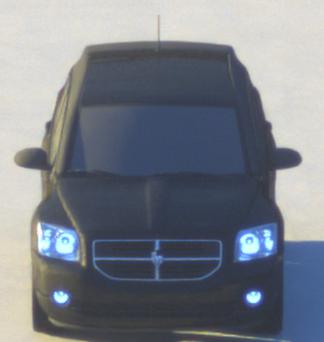
Make: Dodge
Model: Caliber 1.8
Detailed model: Caliber
Model produced from: 2006/06
Model produced until: 2009/03
Doors: 5
Color: black
Road condition: dry road
Daytime: sunrise or sunset
Contrast: medium contrast